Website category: university
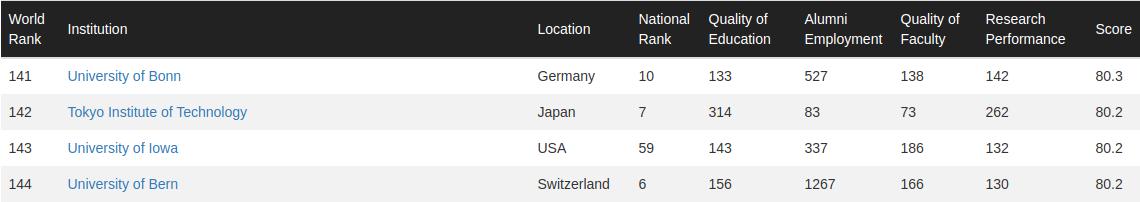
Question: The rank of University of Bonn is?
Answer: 141

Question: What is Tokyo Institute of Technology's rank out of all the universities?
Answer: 142

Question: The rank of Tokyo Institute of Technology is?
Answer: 142

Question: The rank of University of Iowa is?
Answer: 143

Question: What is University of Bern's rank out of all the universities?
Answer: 144

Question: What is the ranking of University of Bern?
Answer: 144

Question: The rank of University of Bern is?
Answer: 144

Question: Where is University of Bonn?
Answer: Germany

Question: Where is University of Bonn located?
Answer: Germany

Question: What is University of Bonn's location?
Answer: Germany

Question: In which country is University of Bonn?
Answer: Germany

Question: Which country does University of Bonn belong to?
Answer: Germany

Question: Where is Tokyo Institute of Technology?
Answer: Japan

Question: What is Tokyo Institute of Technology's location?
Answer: Japan

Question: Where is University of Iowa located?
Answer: USA

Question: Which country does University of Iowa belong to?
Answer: USA

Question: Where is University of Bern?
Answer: Switzerland

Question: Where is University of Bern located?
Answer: Switzerland

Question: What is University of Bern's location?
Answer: Switzerland

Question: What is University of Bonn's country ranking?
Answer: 10

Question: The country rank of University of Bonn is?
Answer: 10

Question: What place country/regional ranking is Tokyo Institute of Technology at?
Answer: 7

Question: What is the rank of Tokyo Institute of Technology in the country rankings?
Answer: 7

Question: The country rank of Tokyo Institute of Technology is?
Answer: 7

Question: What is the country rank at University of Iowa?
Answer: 59

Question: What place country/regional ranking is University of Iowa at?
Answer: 59

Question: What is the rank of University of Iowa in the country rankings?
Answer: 59

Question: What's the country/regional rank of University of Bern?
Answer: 6

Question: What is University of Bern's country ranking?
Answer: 6

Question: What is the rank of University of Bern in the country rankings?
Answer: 6

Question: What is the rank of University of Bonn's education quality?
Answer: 133

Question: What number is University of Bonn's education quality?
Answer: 133

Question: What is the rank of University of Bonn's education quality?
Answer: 133

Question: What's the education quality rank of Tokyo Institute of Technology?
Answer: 314

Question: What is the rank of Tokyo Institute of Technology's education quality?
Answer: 314

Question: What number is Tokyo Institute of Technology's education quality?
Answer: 314

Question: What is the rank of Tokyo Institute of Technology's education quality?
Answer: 314

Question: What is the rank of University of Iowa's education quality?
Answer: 143

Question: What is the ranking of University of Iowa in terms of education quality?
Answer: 143

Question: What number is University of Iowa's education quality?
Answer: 143

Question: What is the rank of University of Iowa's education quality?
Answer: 143

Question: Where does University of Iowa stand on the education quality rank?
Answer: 143

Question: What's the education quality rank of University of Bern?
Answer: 156

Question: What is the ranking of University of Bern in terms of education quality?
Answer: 156

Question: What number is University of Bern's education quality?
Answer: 156

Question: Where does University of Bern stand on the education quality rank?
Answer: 156

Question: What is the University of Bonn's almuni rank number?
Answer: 527

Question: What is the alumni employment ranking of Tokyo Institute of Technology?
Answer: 83

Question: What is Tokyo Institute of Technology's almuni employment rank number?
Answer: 83

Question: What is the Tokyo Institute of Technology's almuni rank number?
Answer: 83

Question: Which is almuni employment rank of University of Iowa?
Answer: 337

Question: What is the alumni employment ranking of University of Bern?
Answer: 1267

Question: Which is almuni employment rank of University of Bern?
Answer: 1267

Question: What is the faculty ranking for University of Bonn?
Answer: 138

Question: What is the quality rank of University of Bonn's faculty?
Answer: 138

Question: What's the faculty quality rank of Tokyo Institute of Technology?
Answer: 73

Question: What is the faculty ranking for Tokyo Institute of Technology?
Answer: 73

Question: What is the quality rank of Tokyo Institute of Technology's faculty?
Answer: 73

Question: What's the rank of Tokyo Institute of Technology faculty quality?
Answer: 73

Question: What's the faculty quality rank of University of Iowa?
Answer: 186

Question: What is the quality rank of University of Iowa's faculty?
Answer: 186

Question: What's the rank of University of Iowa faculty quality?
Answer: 186

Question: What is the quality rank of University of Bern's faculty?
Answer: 166

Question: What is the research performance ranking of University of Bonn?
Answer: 142